Field crop: tomato
Growth stage: 2
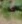
Species: solanum